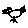
Label: bird